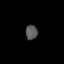
Tissue: lung
Cell type: Fibroblasts
Senescence score: 0.5494
Nuclear area (px): 169
Mean DAPI intensity: 87.669